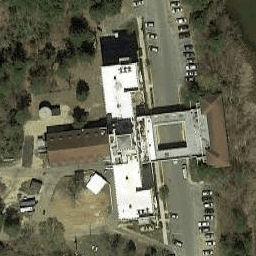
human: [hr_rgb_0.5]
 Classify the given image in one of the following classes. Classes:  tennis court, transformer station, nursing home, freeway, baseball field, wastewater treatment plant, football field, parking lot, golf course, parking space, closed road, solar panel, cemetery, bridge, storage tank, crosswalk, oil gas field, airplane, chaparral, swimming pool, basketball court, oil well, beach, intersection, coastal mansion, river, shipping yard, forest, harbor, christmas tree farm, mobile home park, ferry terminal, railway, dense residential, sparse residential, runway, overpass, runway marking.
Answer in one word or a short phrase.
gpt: nursing home